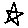
Label: star